Question: Recently code.google.com added the feature to edit a file and syntax highlight it!

From what I can understand they added a textarea along with at iframe, where the textarea is where you type in content and the iframe displays the formatting. The textarea is moved up ( like -10000 px or something ) so it is invisible.
What I don't get is how they manage to have the iframe content behaving like a textarea. For instance if you copy and paste a bunch of code they format it immediately.
This is very interesting. Can anyone explain a bit on how does this works?
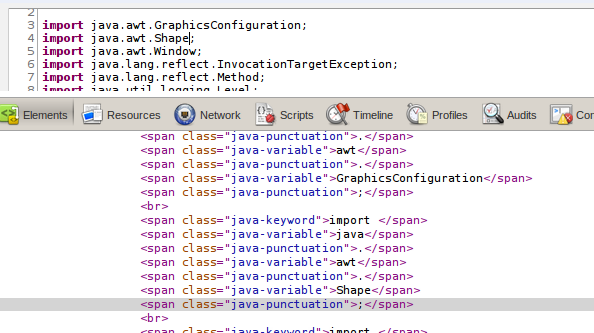
Answer: Google Code <URL> for editing.
Here are documents about its internals written by the author:
- <URL>